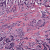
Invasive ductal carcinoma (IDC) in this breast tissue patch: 1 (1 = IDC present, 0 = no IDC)